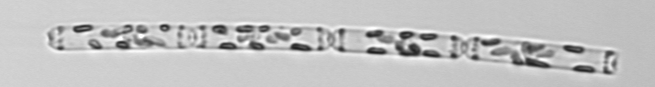
Label: Cerataulina_pelagica